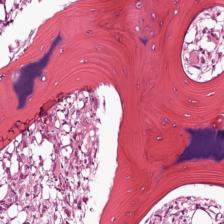
Label: Viable